Question:
I am trying to install ubuntu 14.04.2 LTE. I have a lunovo ideapad with windows 8. I have followed all necessary steps flawlessly, and even factory reset my laptop to make this smoother. I get this error when trying to boot and install ubuntu. I also get it if i try to run ubuntu without installing. Also I tried re-downloading ubuntu, and remounting on my usb with the universal usb installer.
Is this error due to my computer, or the ubs/unbuntu? There was another option in the boot menu. It was check disk for error. I do not know if it was checking disk as in the iso disk or my hard drive, but a ubuntu lunch screen appeared and it was looking into some ubuntu files (on the usb), when it was done it said there was 2 errors. It did not say what kind or if it repaired it , or how to repair it. It only gave me the option to exit, then lunovo boot screen appeared and it stayed in a attempting to repair loop for quite a awhile so I gave up on that and shut down.
I would ask this in ask ubuntu, but I do not have enough "respect points" to upload an image.
Major respect to anyone who can help me out, I have been to get ubuntu for 2 days now, and I hit a dead end.
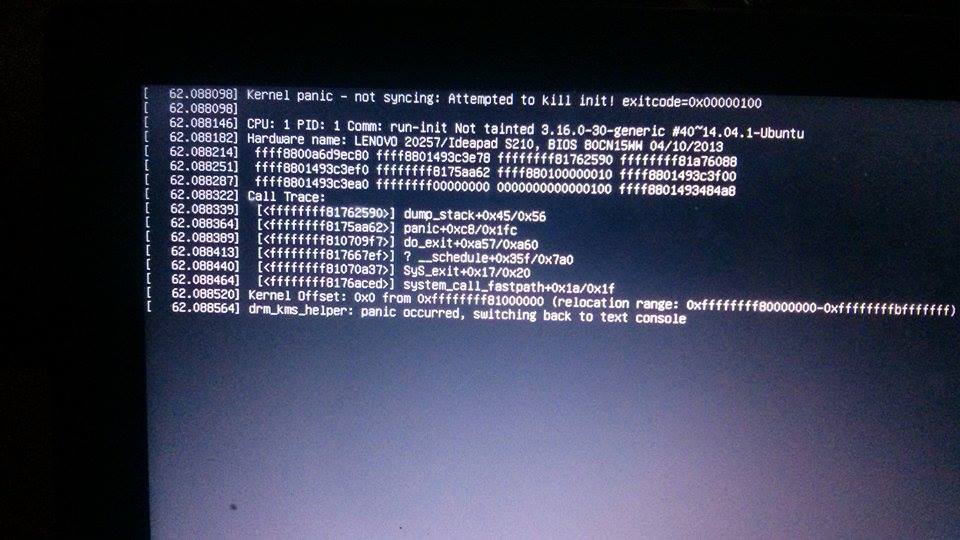
Answer: This error message can appears in those cases:
1. Your hardware it not compatible, usually ACPI issue. Try to boot with additional options: "noapic" and/or "acpi=off". You should be able to set parameters in "Other options" [F6 key].
2. Your RAM is broken. Check it in "Test memory" option.